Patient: sex M, age 52
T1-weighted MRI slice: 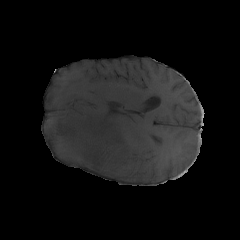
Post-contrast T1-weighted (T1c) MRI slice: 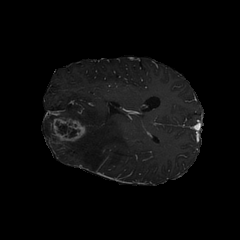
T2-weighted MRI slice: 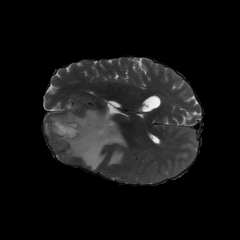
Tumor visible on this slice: yes
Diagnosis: Glioblastoma, IDH-wildtype
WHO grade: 4